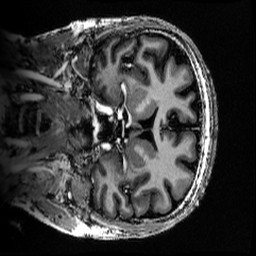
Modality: MP2RAGE
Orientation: coronal
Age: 57
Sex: male
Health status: healthy